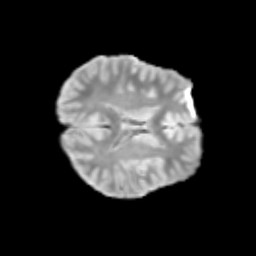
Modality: T2w
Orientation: axial
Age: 11
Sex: female
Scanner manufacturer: siemens
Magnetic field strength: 3 T
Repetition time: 3.8 s
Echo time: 0.07 s